Question: im trying to create a facebook application, to display timeline and other messages
i need to customize the list box , to display Image of the sender, and the name of the sender in bold as heading and message content in a single list item.
i dont know custom panel, how to use that...
like this...

thanks in advance....
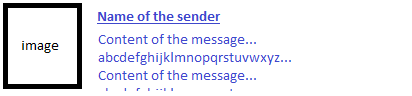
Answer: I've tried writing this to let you see how a custom panel looks like (:), this is not a complete list control and need to be extended more but it meets most of your demands. I think this is a good example for you and helps you get started so that you can build your own custom control easily:
'''
public class ListPanel : Panel
{
public ListPanel()
{
AutoScroll = true;
BorderStyle = BorderStyle.FixedSingle;
}
private List<ListPanelItem> items = new List<ListPanelItem>();
public void AddItem(ListPanelItem item)
{
item.Index = items.Count;
items.Add(item);
Controls.Add(item);
item.BringToFront();
item.Click += ItemClicked;
}
public int SelectedIndex { get; set; }
public ListPanelItem SelectedItem { get; set; }
private void ItemClicked(object sender, EventArgs e)
{
ListPanelItem item = sender as ListPanelItem;
if (SelectedItem != null) SelectedItem.Selected = false;
SelectedItem = item;
SelectedIndex = item.Index;
item.Selected = true;
if (ItemClick != null) ItemClick(this, new ItemClickEventArgs() {Item = item});
}
public class ItemClickEventArgs : EventArgs
{
public ListPanelItem Item { get; set; }
}
public delegate void ItemClickEventHandler(object sender, ItemClickEventArgs e);
public event ItemClickEventHandler ItemClick;
}
//Here is the class for ListPanelItem
public class ListPanelItem : Panel
{
public ListPanelItem()
{
DoubleBuffered = true;
ImageSize = new Size(100, 100);
CaptionColor = Color.Blue;
ContentColor = Color.Green;
CaptionFont = new Font(Font.FontFamily, 13, FontStyle.Bold | FontStyle.Underline);
ContentFont = new Font(Font.FontFamily, 10, FontStyle.Regular);
Dock = DockStyle.Top;
SelectedColor = Color.Orange;
HoverColor = Color.Yellow;
Caption = "";
Content = "";
}
private bool selected;
public Size ImageSize { get; set; }
public Image Image { get; set; }
public string Caption { get; set; }
public string Content { get; set; }
public Color CaptionColor { get; set; }
public Color ContentColor { get; set; }
public Font CaptionFont { get; set; }
public Font ContentFont { get; set; }
public int Index { get; set; }
public bool Selected
{
get { return selected; }
set
{
selected = value;
Invalidate();
}
}
public Color SelectedColor { get; set; }
public Color HoverColor { get; set; }
protected override void OnPaint(PaintEventArgs e)
{
Color color1 = mouseOver ? Color.FromArgb(0, HoverColor) : Color.FromArgb(0, SelectedColor);
Color color2 = mouseOver ? HoverColor : SelectedColor;
Rectangle actualRect = new Rectangle(ClientRectangle.Left, ClientRectangle.Top, ClientRectangle.Width, ClientRectangle.Height - 2);
using (System.Drawing.Drawing2D.LinearGradientBrush brush = new System.Drawing.Drawing2D.LinearGradientBrush(ClientRectangle, color1, color2, 90))
{
if (mouseOver)
{
e.Graphics.FillRectangle(brush, actualRect);
}
else if (Selected)
{
e.Graphics.FillRectangle(brush, actualRect);
}
}
if (Image != null)
{
e.Graphics.DrawImage(Image, new Rectangle(new Point(5, 5), ImageSize));
}
//Draw caption
StringFormat sf = new StringFormat() { LineAlignment = StringAlignment.Center};
e.Graphics.DrawString(Caption, CaptionFont, new SolidBrush(CaptionColor), new RectangleF(ImageSize.Width + 10, 5, Width - ImageSize.Width - 10, CaptionFont.SizeInPoints * 1.5f), sf);
//Draw content
int textWidth = Width - ImageSize.Width - 10;
SizeF textSize = e.Graphics.MeasureString(Content, ContentFont);
float textHeight = (textSize.Width / textWidth) * textSize.Height + textSize.Height;
int dynamicHeight = (int)(CaptionFont.SizeInPoints * 1.5) + (int)textHeight + 1;
if (Height != dynamicHeight)
{
Height = dynamicHeight > ImageSize.Height + 10 ? dynamicHeight : ImageSize.Height + 10;
}
e.Graphics.DrawString(Content, ContentFont, new SolidBrush(ContentColor), new RectangleF(ImageSize.Width + 10, CaptionFont.SizeInPoints * 1.5f + 5, Width - ImageSize.Width - 10, textHeight));
e.Graphics.DrawLine(Pens.Silver, new Point(ClientRectangle.Left, ClientRectangle.Bottom-1), new Point(ClientRectangle.Right, ClientRectangle.Bottom-1));
base.OnPaint(e);
}
bool mouseOver;
protected override void OnMouseEnter(EventArgs e)
{
mouseOver = true;
base.OnMouseEnter(e);
Invalidate();
}
protected override void OnMouseLeave(EventArgs e)
{
mouseOver = false;
base.OnMouseLeave(e);
Invalidate();
}
}
'''
The code has not been optimized, such as some of code can be done outside the 'OnPaint' method but I keep it in there for simplicity.
Here is how my list control (or listbox) looks: